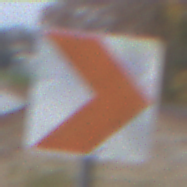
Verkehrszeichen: RichtungstafelnInKurvenKleinLinks
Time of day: MorningAfternoon
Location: Outdoor (Nature)
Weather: Overcast
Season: NotSpecified
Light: Natural